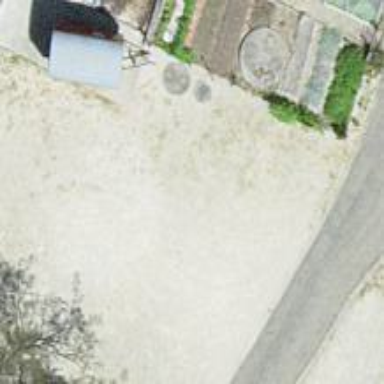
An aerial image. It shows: Parking area with surface.